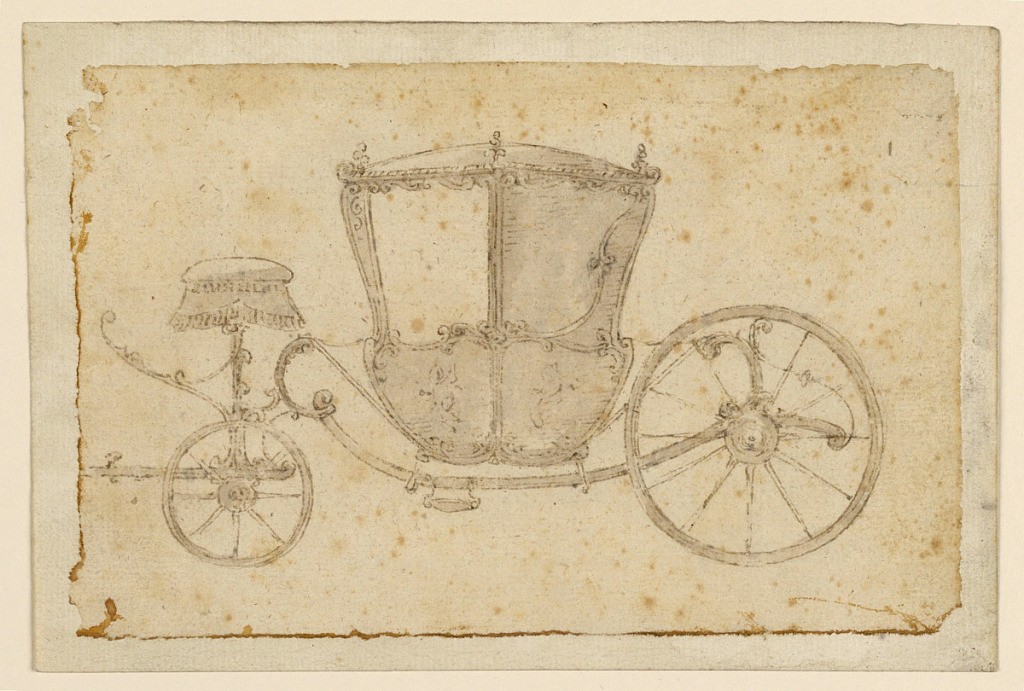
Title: Study of a Coach
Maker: Unknown
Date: ca. 1750
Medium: Pen and ink on paper
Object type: Drawing
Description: Sketch of a carosse-coupe. At left the front of the coach with a small front wheel and above a cushion for a coachman to sit.  At the center a slight trapezoidal shaped body of the coach with a front window and throughout simple edge ornamentation.  A large wheel at the rear of the coach.